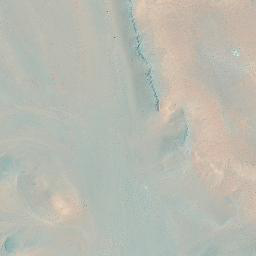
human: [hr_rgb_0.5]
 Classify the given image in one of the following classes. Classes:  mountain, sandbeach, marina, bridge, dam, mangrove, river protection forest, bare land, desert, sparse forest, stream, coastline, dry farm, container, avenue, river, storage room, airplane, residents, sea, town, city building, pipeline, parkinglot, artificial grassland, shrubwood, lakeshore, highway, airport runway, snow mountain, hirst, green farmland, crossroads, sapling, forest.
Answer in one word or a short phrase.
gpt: desert